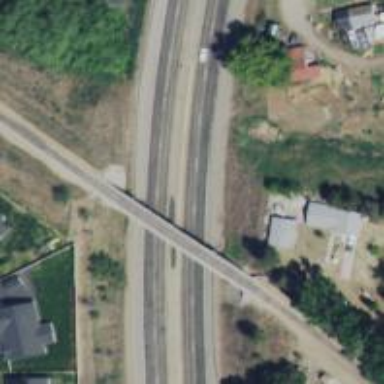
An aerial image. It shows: Trunk highway.